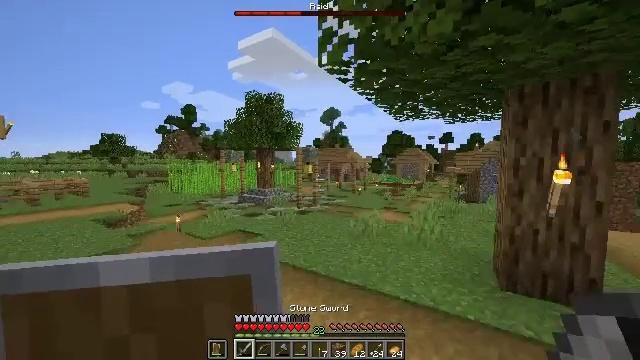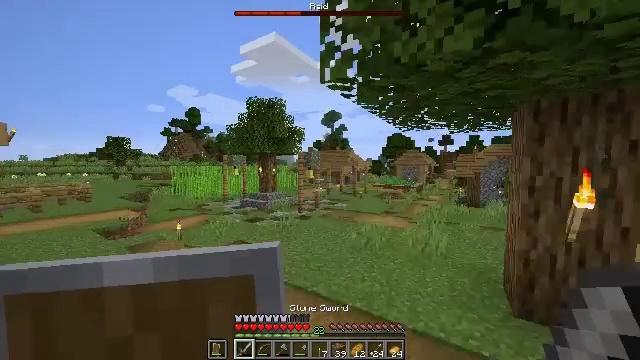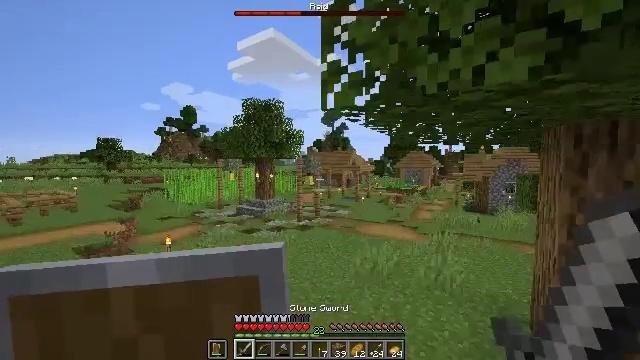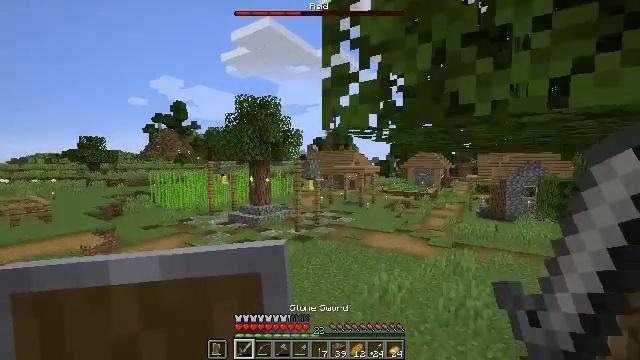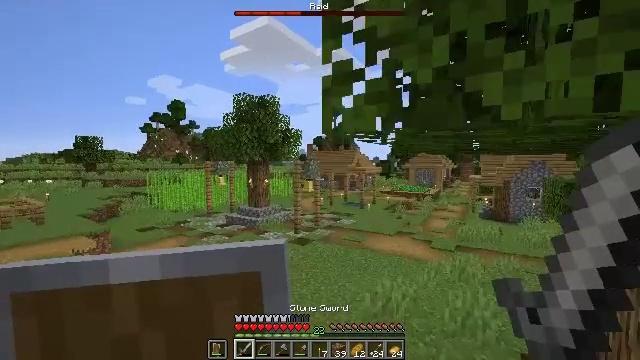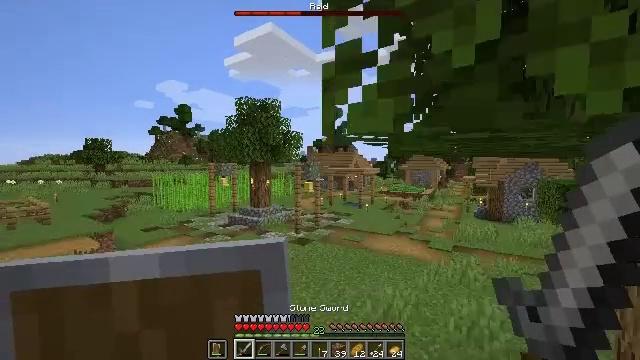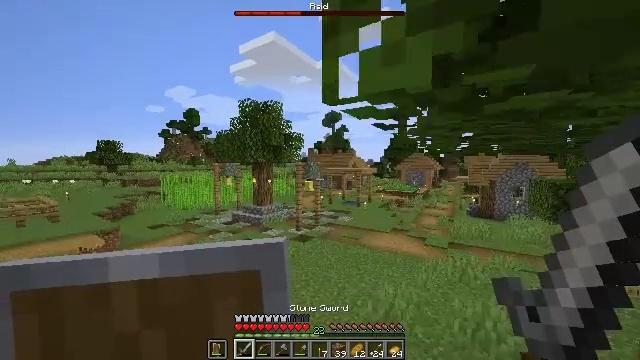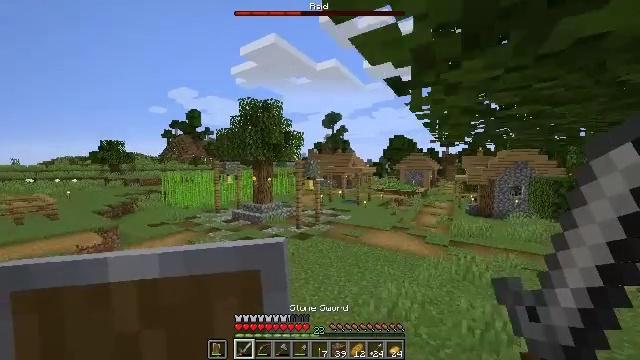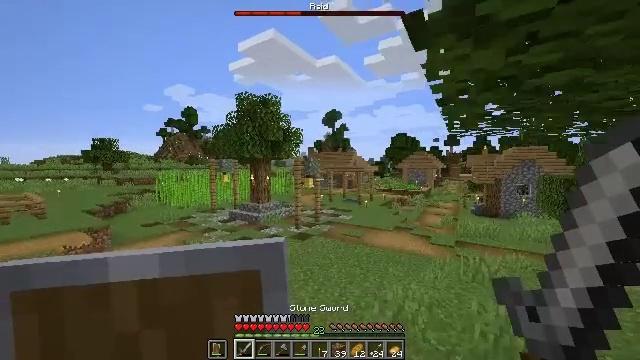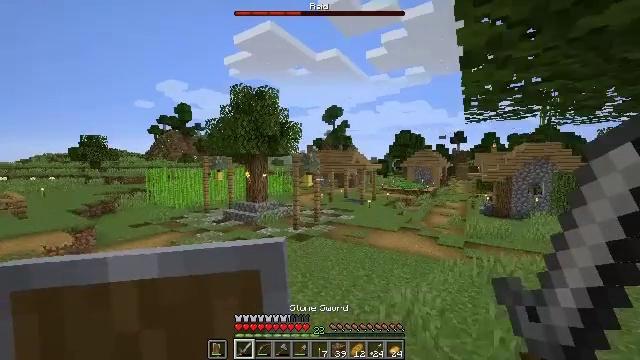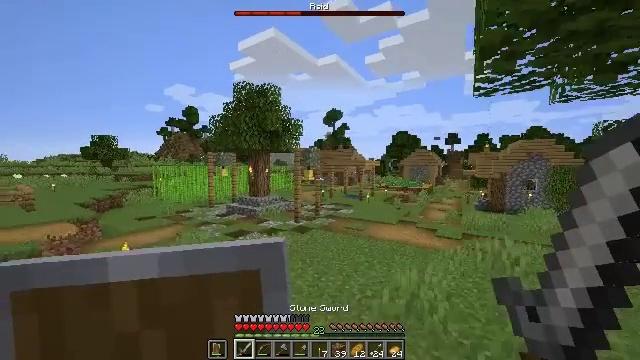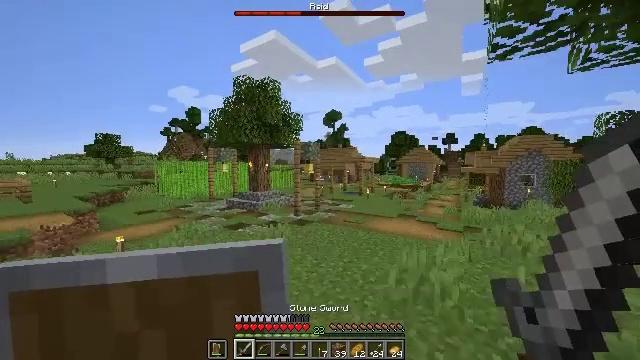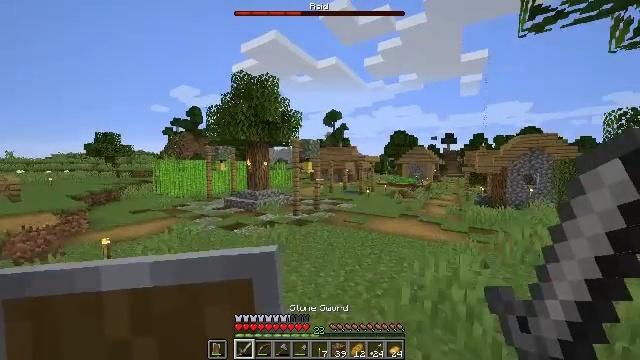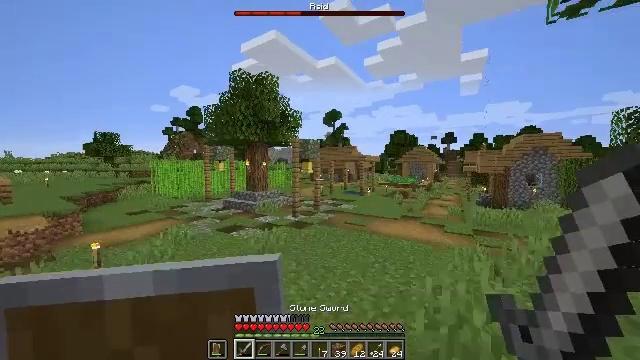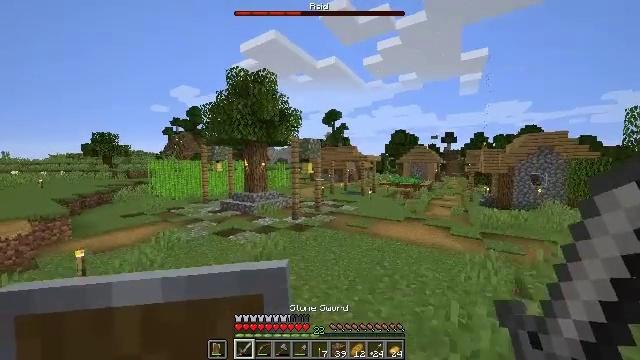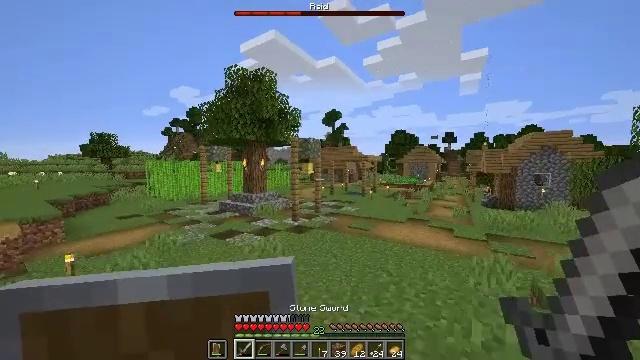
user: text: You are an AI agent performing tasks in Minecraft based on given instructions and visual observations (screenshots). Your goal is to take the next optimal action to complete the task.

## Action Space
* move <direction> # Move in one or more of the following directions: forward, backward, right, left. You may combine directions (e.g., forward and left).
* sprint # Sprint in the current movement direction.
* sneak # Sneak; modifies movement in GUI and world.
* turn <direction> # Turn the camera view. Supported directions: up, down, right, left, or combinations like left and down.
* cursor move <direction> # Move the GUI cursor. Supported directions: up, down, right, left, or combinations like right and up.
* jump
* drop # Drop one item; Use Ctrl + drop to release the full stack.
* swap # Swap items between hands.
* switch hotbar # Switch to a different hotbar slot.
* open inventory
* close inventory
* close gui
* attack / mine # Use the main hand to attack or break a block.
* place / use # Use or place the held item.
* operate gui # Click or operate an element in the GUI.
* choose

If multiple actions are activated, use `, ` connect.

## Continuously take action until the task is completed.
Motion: motion action
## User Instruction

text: Mine dirt from the ground.
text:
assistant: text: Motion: move forward, jump
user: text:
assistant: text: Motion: move forward
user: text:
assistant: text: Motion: move forward
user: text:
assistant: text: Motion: move forward
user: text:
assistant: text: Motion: move forward, sprint
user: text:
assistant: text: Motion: move forward, sprint
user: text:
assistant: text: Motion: move forward, sprint
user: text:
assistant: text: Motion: move forward, sprint
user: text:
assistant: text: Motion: move forward, sprint
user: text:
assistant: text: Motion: move forward, sprint
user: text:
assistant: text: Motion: move forward, sprint
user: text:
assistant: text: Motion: move forward, sprint
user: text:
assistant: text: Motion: move forward, sprint
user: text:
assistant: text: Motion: move forward, sprint
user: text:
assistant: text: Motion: move forward, sprint
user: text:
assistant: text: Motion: move forward
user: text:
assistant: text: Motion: move forward
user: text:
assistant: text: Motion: move forward
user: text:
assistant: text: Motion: move forward
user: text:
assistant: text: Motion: move forward
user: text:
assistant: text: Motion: move forward
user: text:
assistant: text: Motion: move forward
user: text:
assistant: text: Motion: move forward
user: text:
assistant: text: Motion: move forward
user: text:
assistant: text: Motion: move forward
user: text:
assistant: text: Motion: move forward
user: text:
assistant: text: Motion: move forward
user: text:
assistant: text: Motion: move forward
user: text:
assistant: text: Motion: move forward, jump
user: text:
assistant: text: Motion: move forward, jump